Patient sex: M
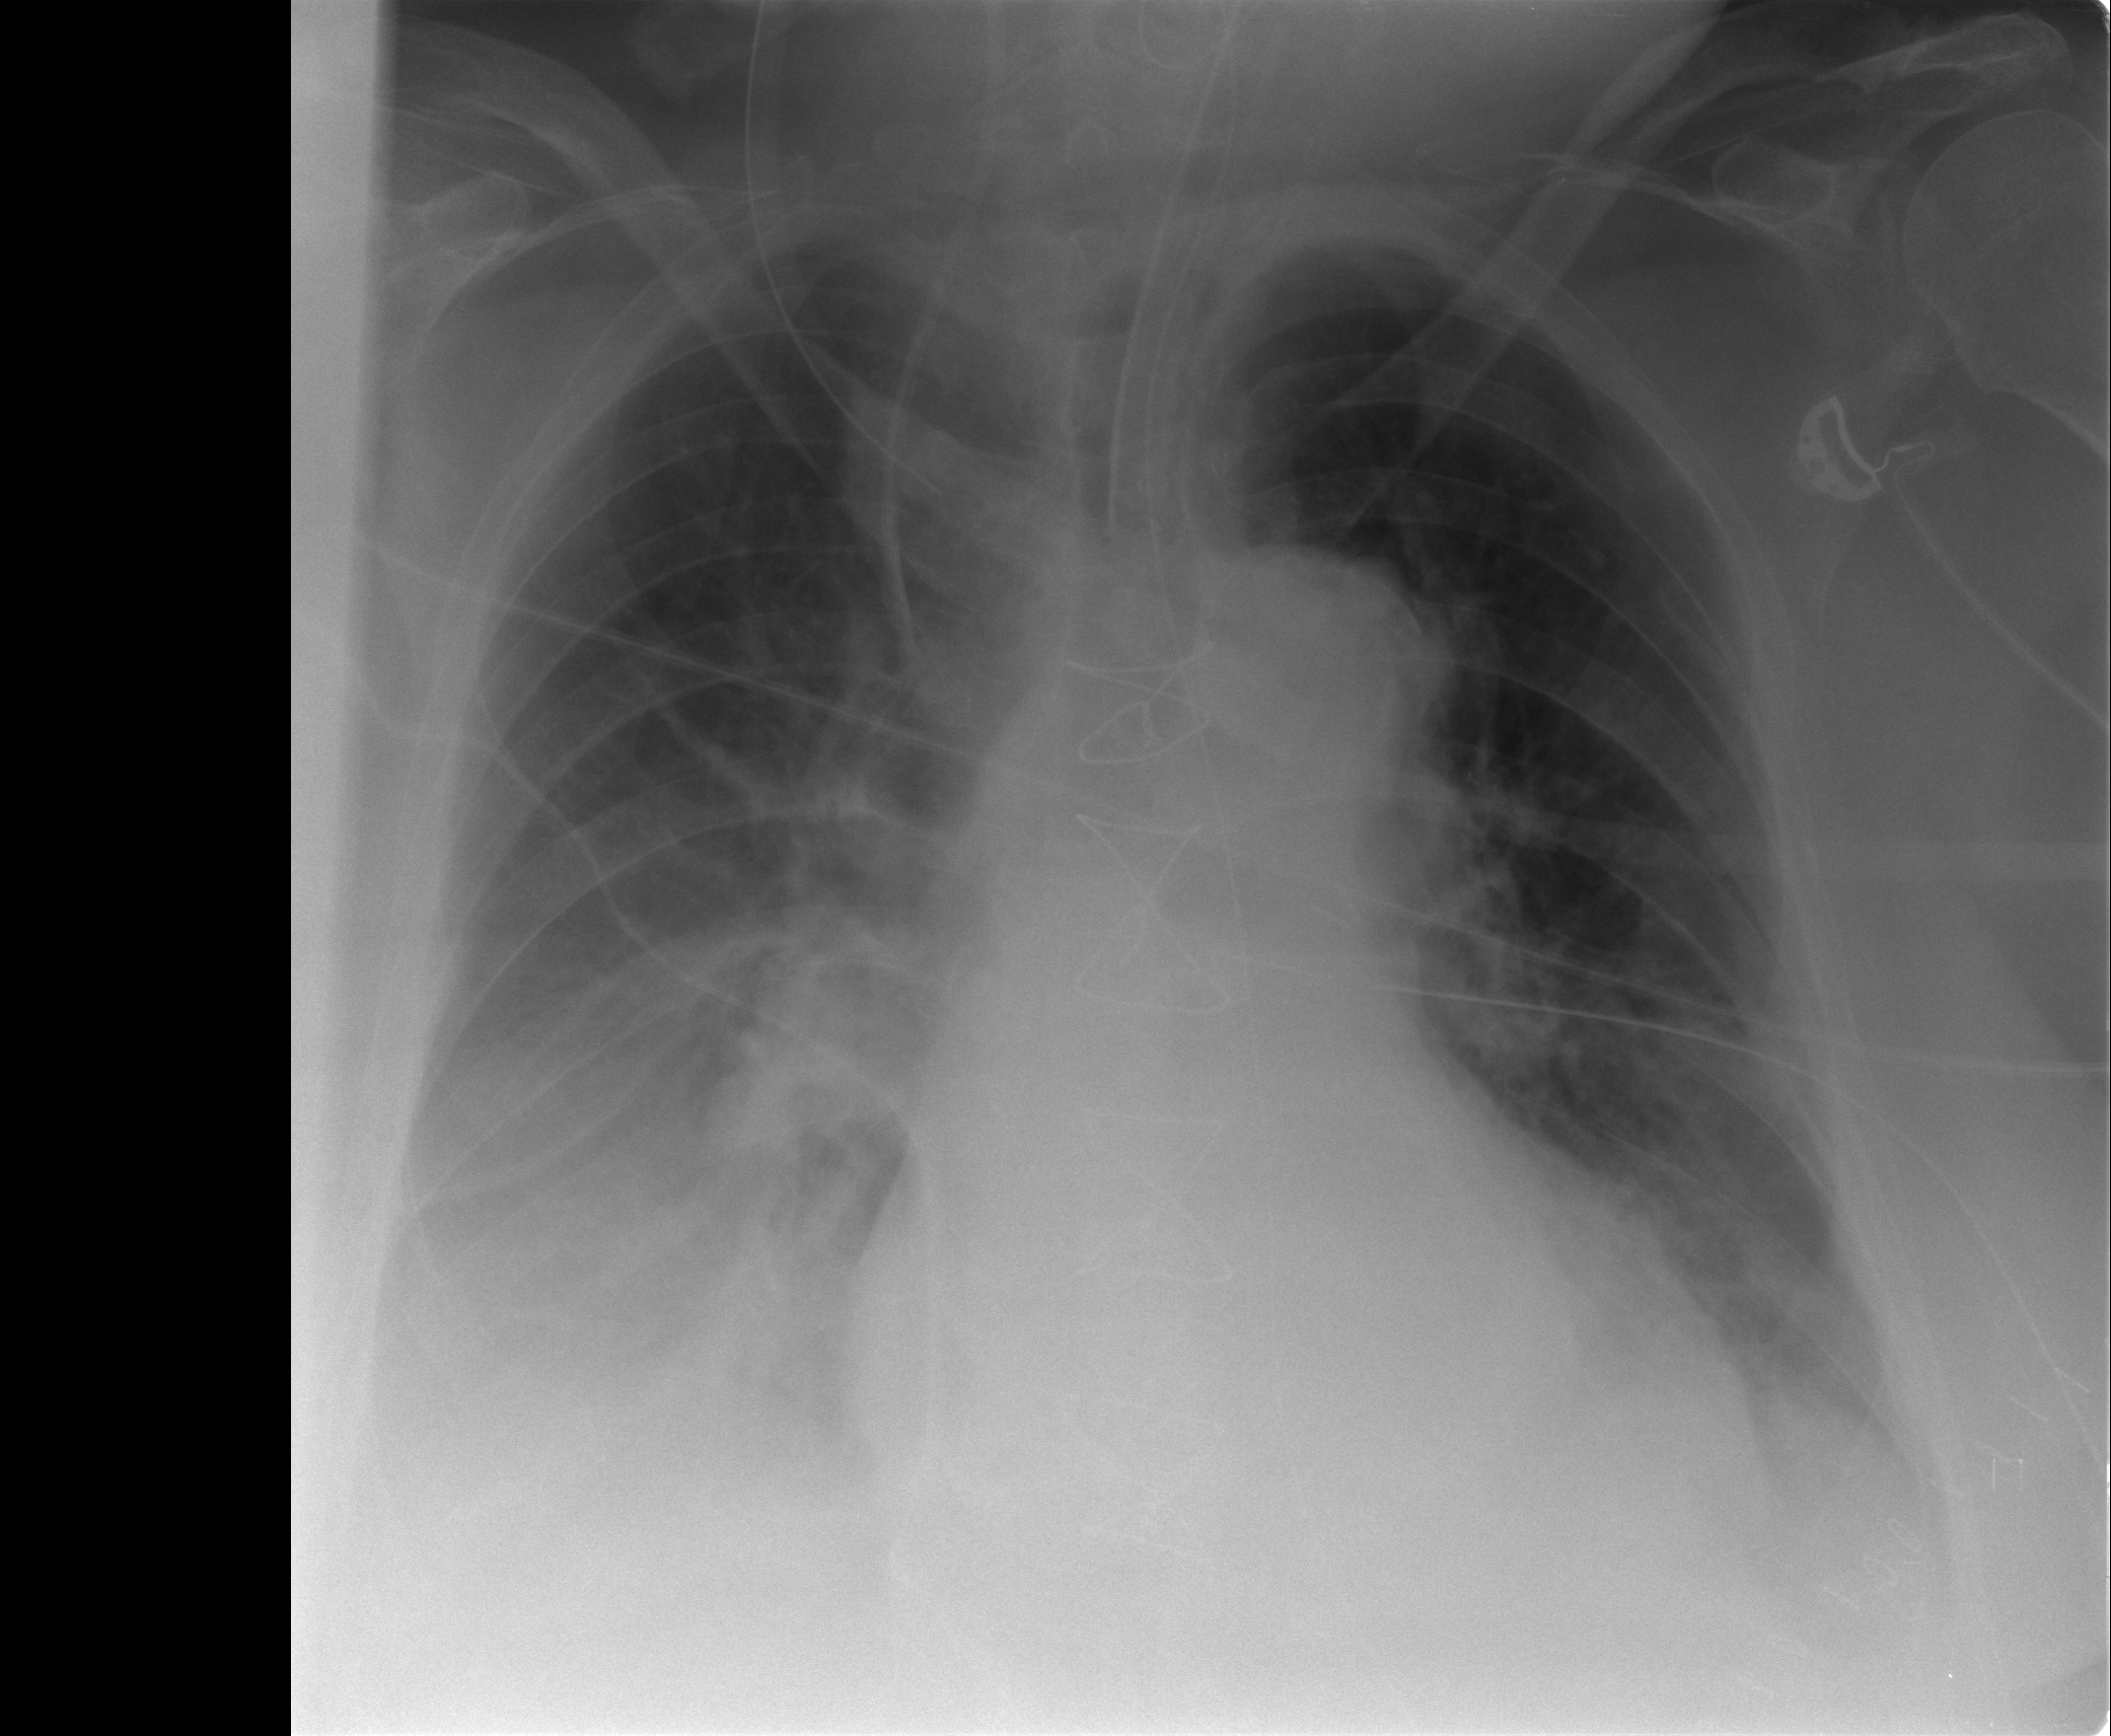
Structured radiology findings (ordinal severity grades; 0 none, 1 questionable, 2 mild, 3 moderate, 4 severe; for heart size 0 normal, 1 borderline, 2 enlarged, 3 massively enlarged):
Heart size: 0
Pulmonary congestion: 2
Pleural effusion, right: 3
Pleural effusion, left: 2
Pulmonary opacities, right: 2
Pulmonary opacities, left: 2
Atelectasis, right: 3
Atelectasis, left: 2